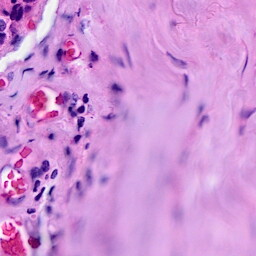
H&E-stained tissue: Breast